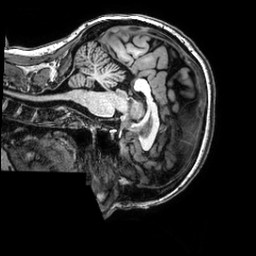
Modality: T1w
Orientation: sagittal
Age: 50
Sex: female
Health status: healthy